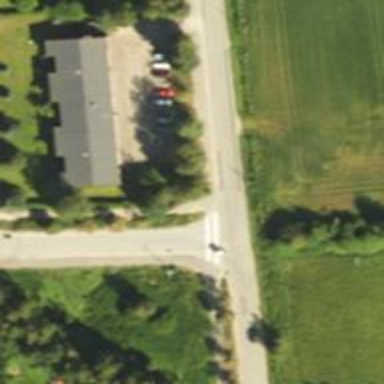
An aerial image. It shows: Marked road crossing.